Question: I add text to a richtextbox. Sometimes It crashes and this is the error I get:
'''
try{
this.BeginInvoke((MethodInvoker)delegate() {
log_window.richTextBox1.SuspendLayout();
log_window.richTextBox1.Text += whatever + text + nner;
log_window.richTextBox1.SelectionStart = log_window.richTextBox1.Text.Length;
log_window.richTextBox1.ScrollToCaret();
log_window.richTextBox1.ResumeLayout();
});
}
catch/*(Exception Ex)*/
{
}
'''
This one also fails with the same error:
'''
try{
this.BeginInvoke((MethodInvoker)delegate() {
log_window.richTextBox1.SuspendLayout();
log_window.richTextBox1.Text += whatever + text + nner;
log_window.richTextBox1.ResumeLayout();
log_window.richTextBox1.SelectionStart = log_window.richTextBox1.Text.Length;
log_window.richTextBox1.ScrollToCaret();
});
}
catch/*(Exception Ex)*/
{
}
'''
How can I solve this?
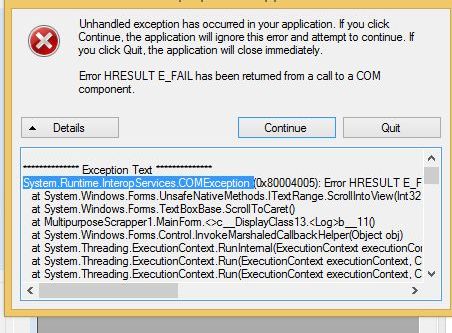
Answer: log_window.richTextBox1.Focus();
before SelectionStart solved my problem.